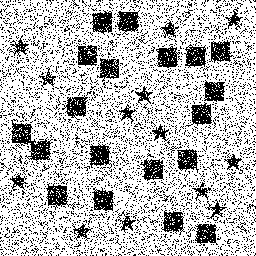
Squares: 19
Triangles: 0
Stars: 13
Total shapes: 32